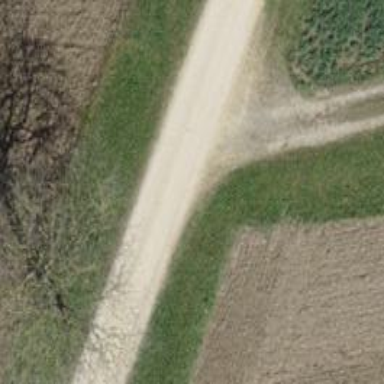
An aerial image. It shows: Compacted track with grade2 level.